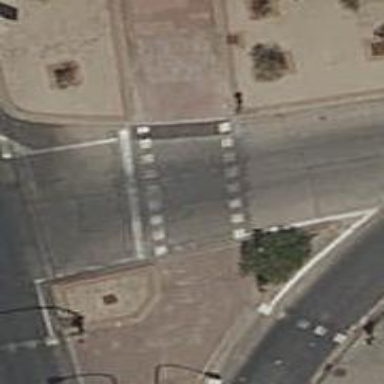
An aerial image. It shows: Zebra crossing with traffic signals.